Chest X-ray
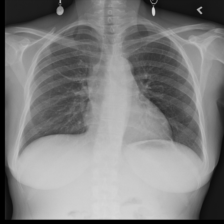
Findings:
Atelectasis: negative
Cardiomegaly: negative
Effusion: negative
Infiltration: negative
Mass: negative
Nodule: negative
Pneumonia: negative
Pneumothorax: negative
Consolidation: negative
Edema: negative
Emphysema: negative
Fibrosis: negative
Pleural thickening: negative
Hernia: negative